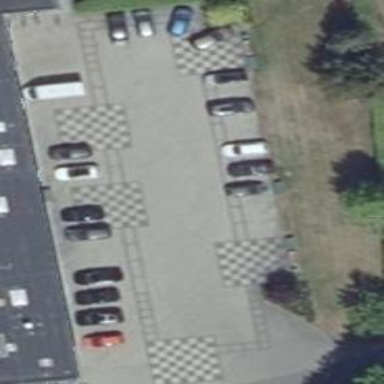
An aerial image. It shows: Parking area with surface made of sett.